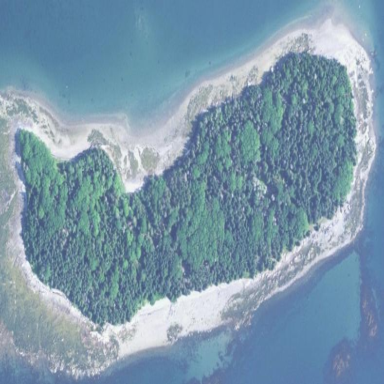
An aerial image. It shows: Island with natural coastline.